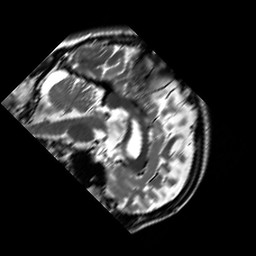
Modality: T2w
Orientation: sagittal
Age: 34
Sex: male
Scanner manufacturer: siemens
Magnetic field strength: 3 T
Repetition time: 7 s
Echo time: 0.09 s